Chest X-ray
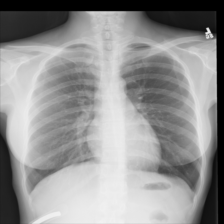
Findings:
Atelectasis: negative
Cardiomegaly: negative
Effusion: negative
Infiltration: negative
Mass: negative
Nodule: negative
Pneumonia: negative
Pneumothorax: negative
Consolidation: negative
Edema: negative
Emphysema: negative
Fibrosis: negative
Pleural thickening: negative
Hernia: negative